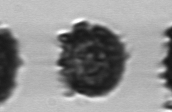
Label: Thalassiosira_TAG_external_detritus